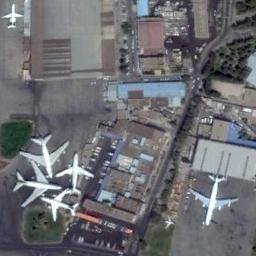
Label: airplane